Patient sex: M
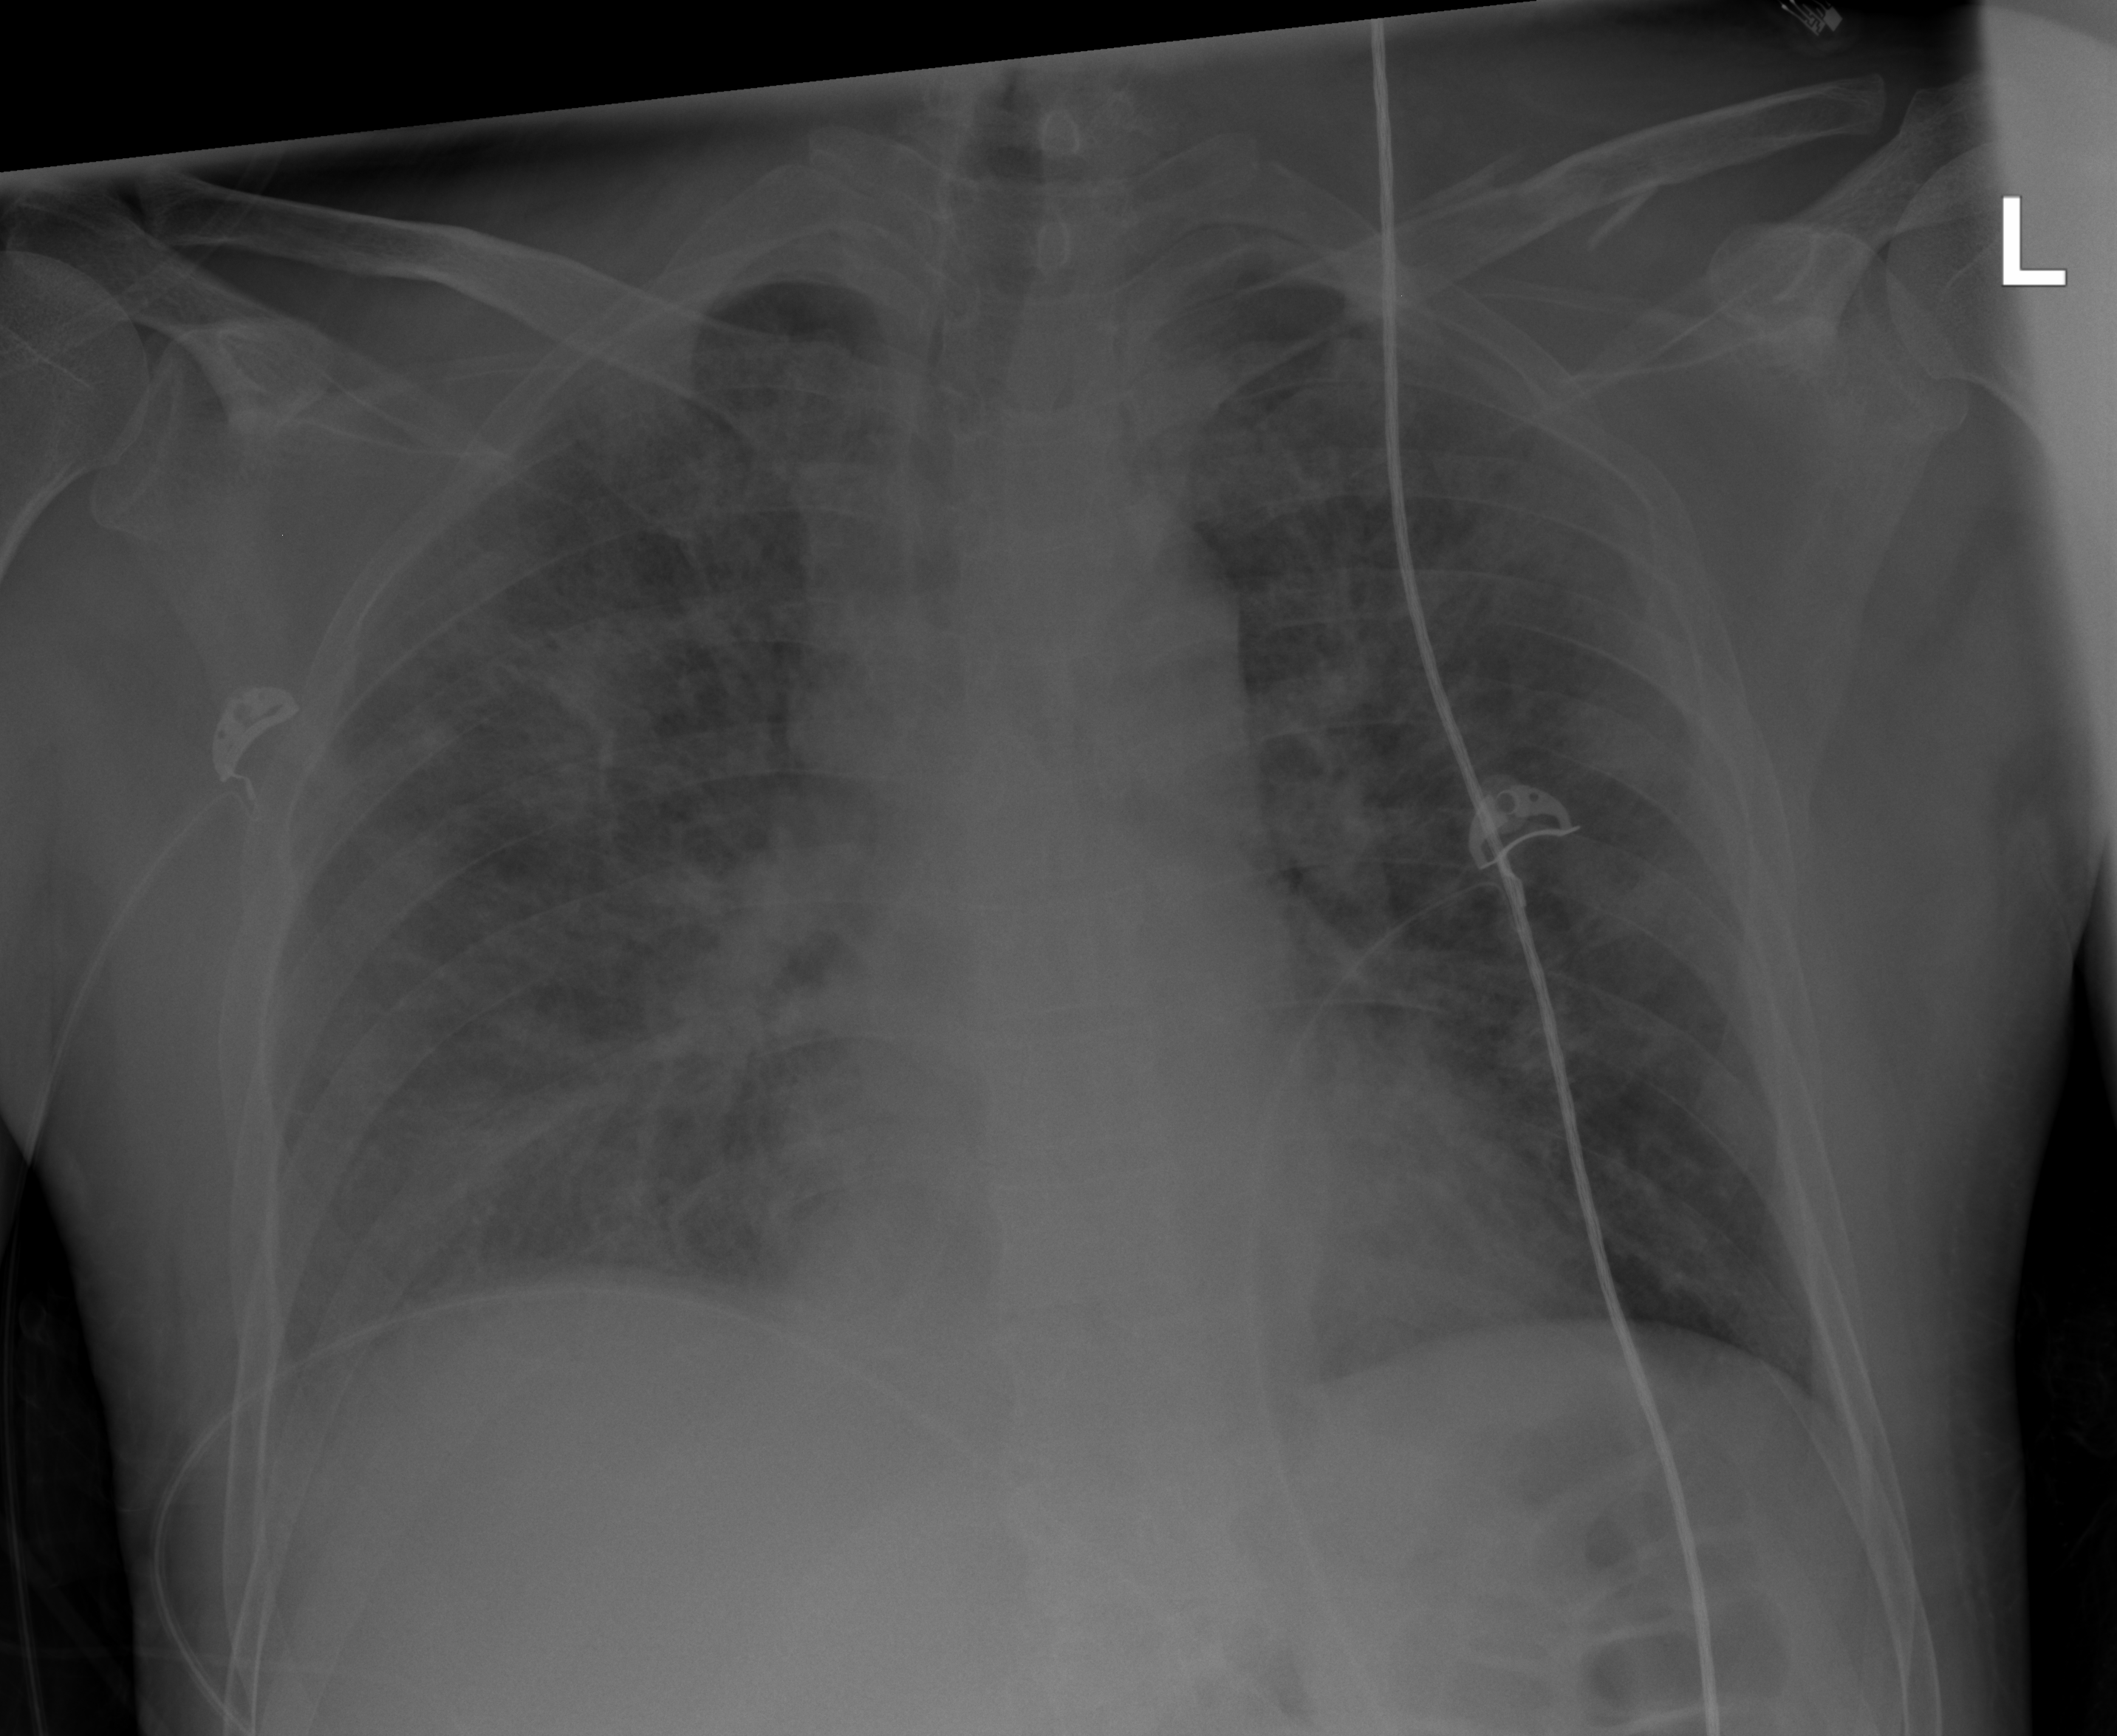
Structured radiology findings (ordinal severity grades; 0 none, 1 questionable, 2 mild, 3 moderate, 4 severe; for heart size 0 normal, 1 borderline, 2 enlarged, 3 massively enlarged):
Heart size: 0
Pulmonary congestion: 0
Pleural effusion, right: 2
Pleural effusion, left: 0
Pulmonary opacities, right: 3
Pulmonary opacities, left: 3
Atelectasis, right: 2
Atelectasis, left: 0